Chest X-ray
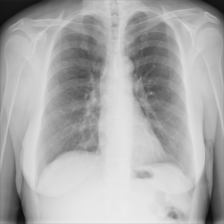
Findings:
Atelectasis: negative
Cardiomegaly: negative
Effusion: negative
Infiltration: negative
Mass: negative
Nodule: negative
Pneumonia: negative
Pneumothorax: negative
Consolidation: negative
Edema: negative
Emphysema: negative
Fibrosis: negative
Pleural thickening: negative
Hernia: negative